Question: Calculate the area of the minimum circumscribed circle of all polygons in the graph, and keep the result as an integer
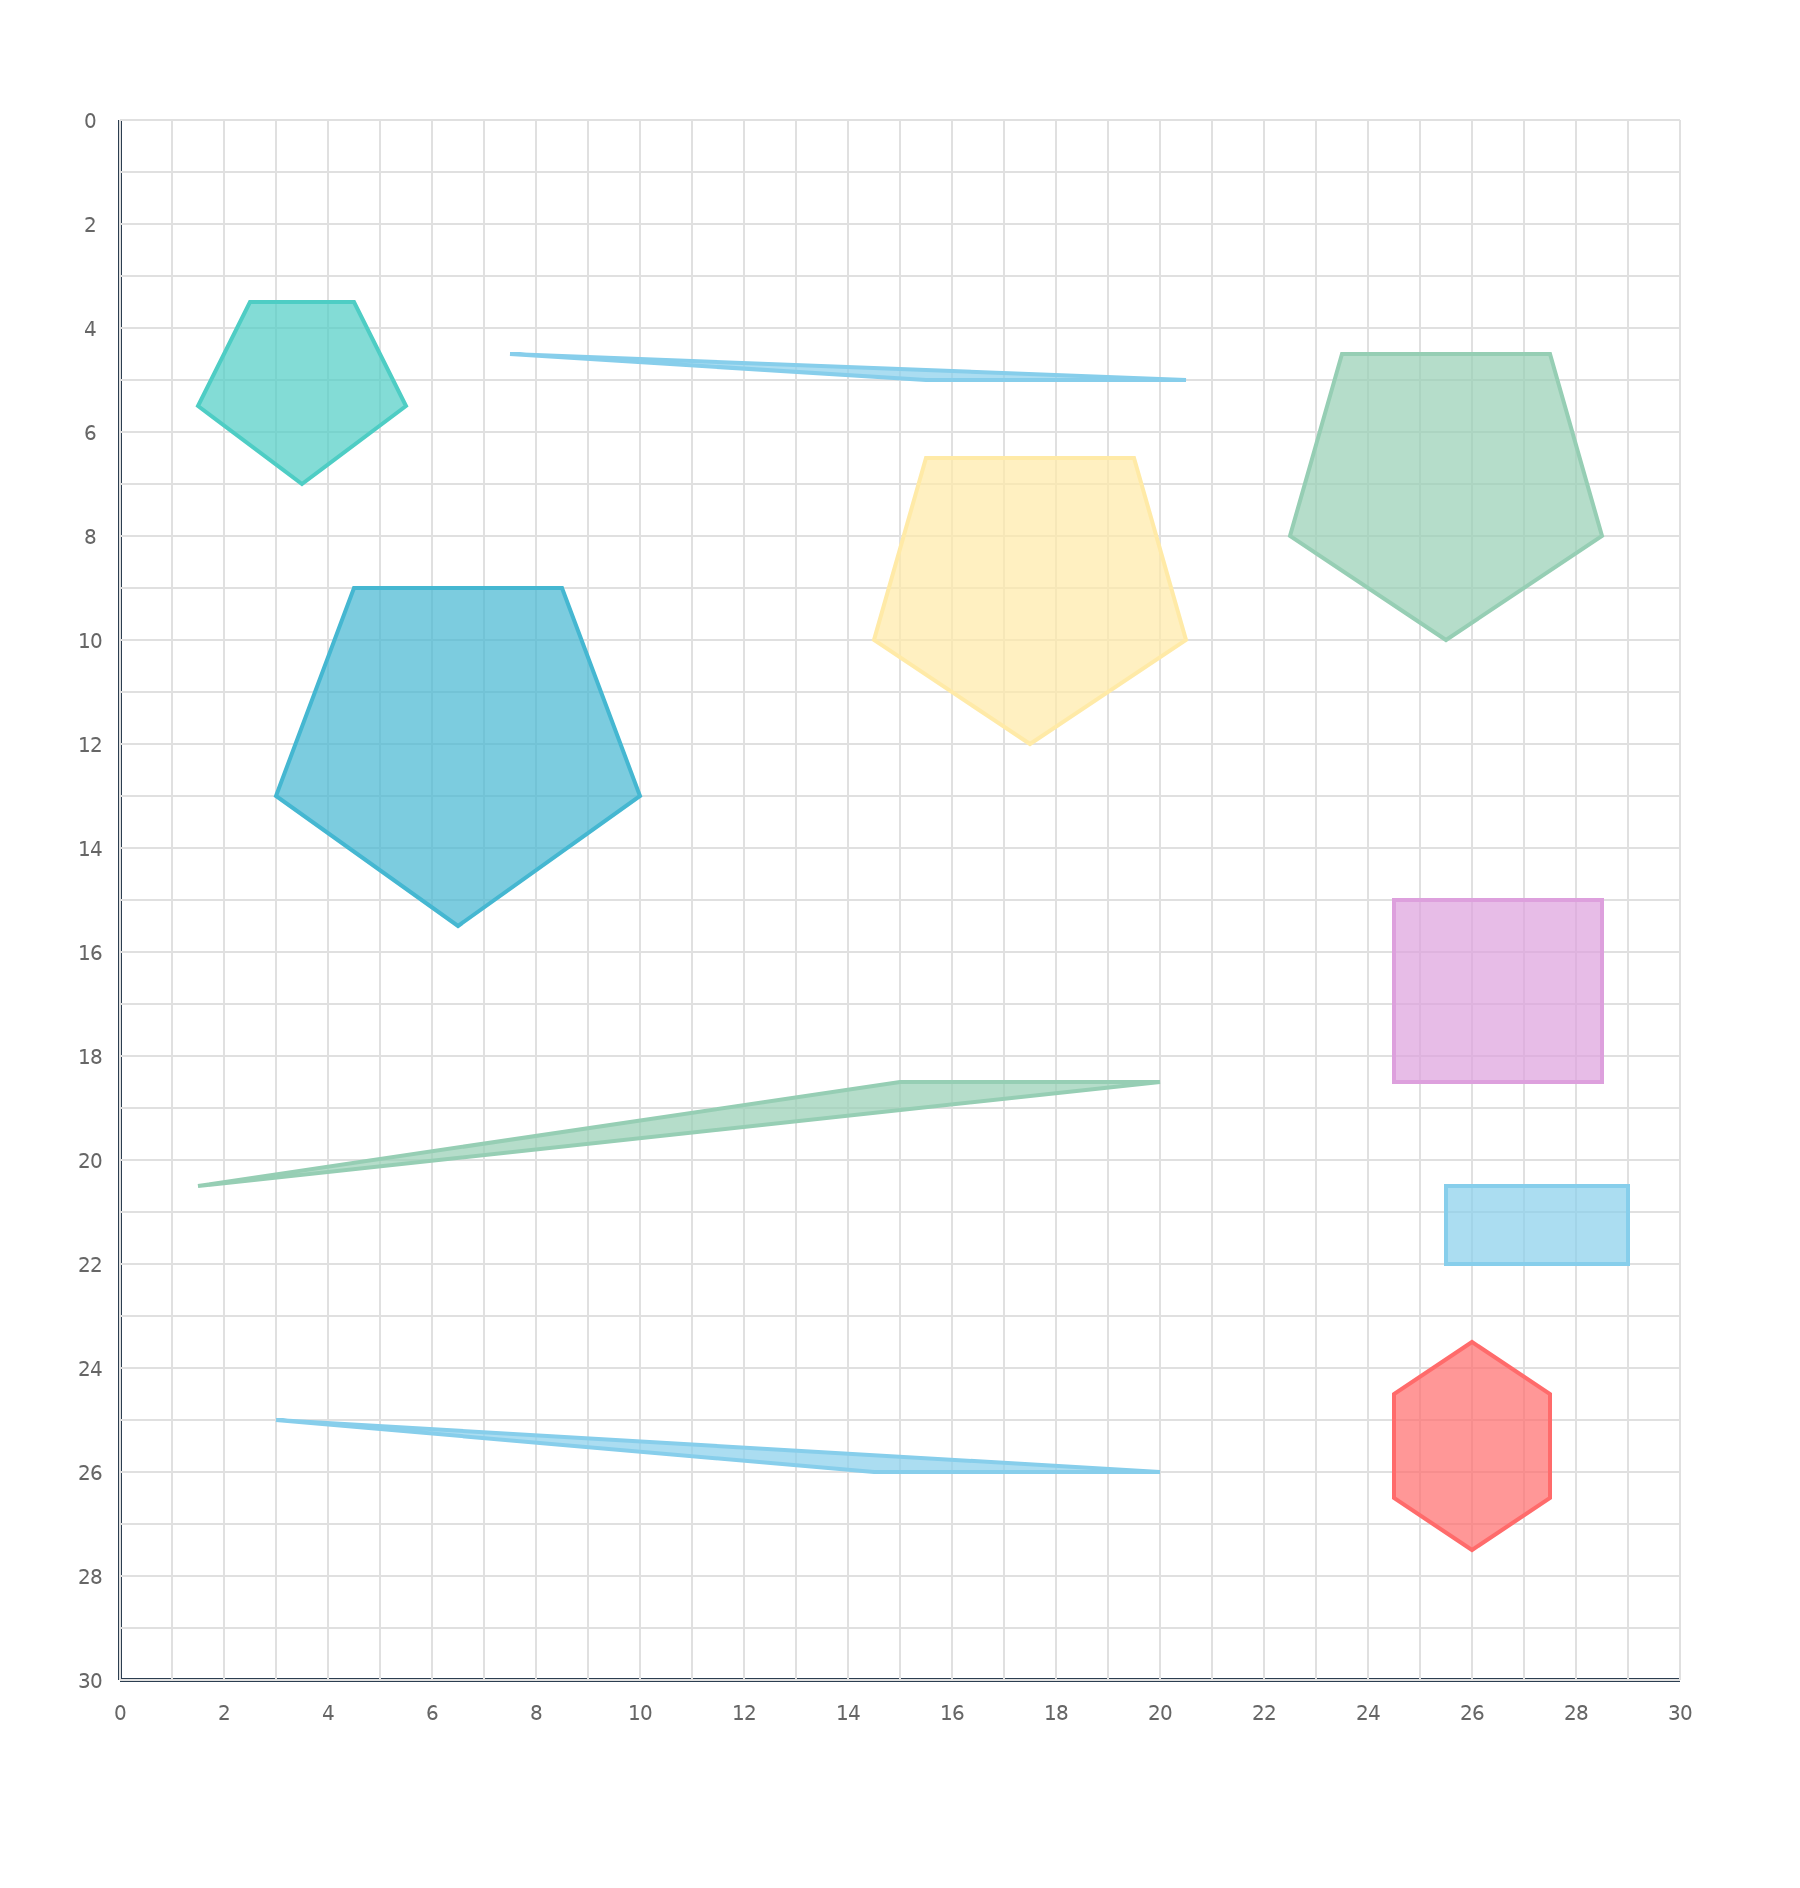
Answer: 906